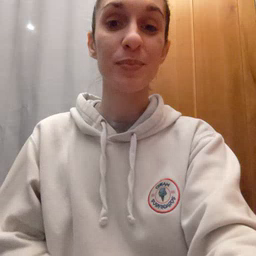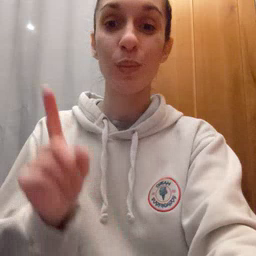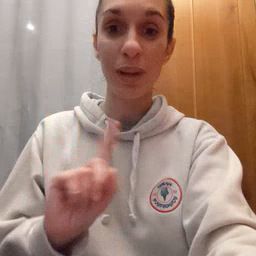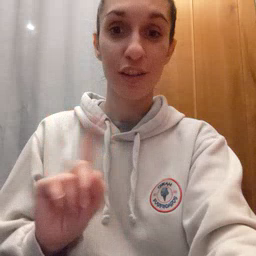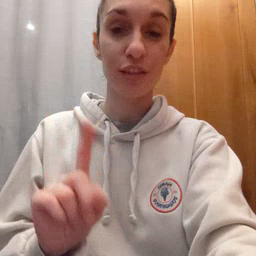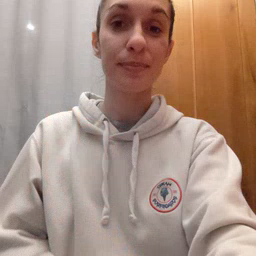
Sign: where